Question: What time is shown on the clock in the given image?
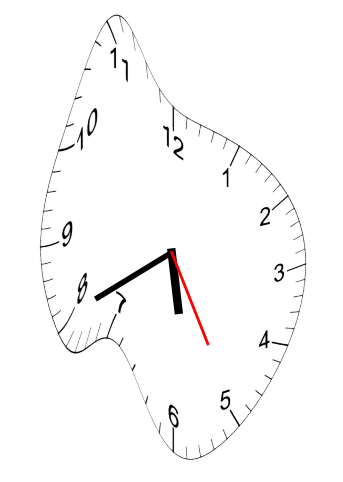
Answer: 05:40:25